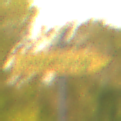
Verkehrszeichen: UmleitungswegweiserRechtsweisend
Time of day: SunriseSunset
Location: Outdoor (RoadRail)
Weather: Clear
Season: NotSpecified
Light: Natural